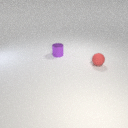
small red rubber sphere to the right of small purple metal cylinder